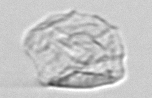
Label: detritus_transparent